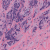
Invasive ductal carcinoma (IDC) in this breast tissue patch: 1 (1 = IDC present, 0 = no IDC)